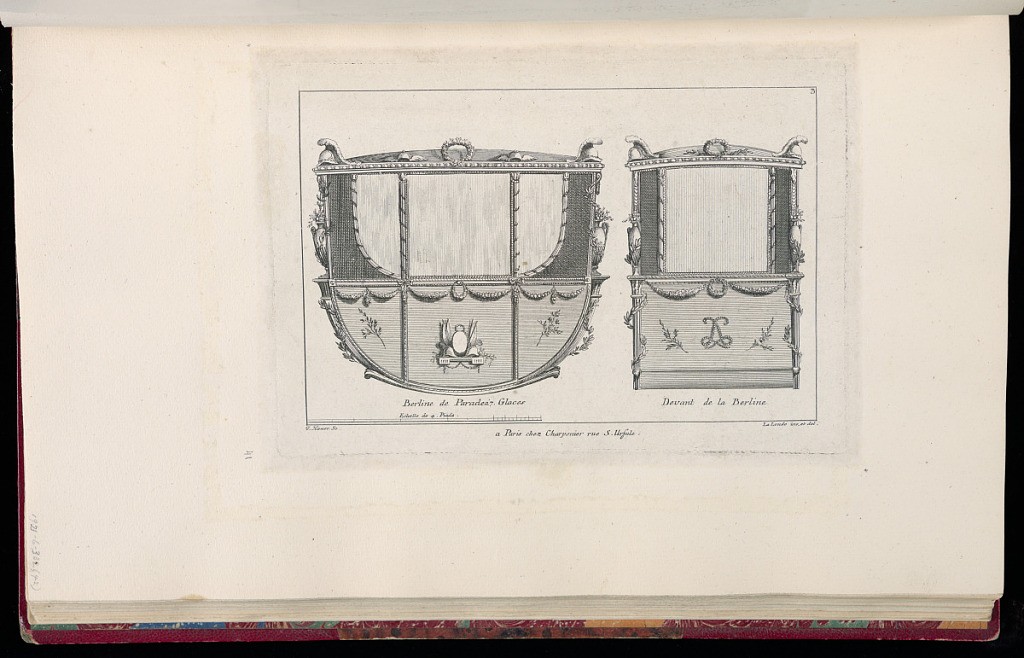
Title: Design for a Sedan
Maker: Richard de Lalonde, French, active 1780–96
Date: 1780-1796
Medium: Etching on off-white laid paper
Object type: Print
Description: Side a rear view of a design for a coach, decorated with ornament motifs including helmets, scrolls, urns, trophies, garland, wreath, branches. The plate is signed and numbered.